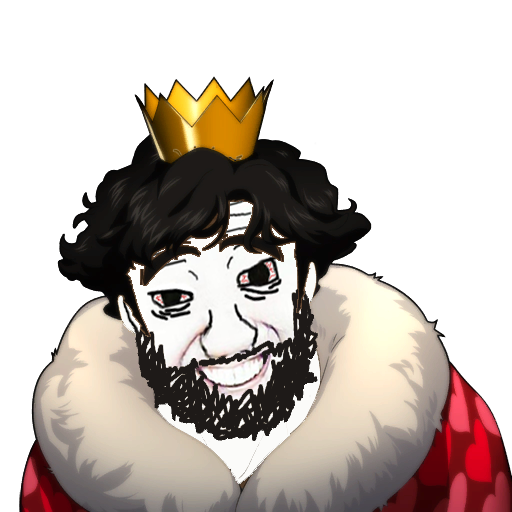
Label: 5_Coomer